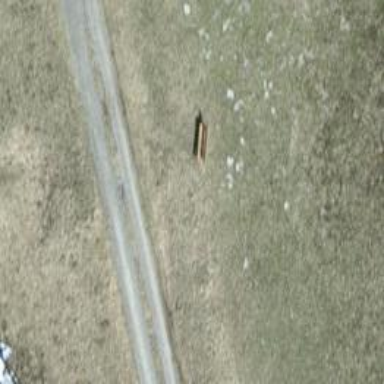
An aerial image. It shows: Bench for seating.